Question: I have a working example of the movies tutorial. <URL>
I have added functionality to now have 2 drop down boxes (filters) and a search string box. I can't work out how to get my display to have these 3 search boxes evenly spaced across the top of the output view (see image below)
For editing purposes (cause I don't know what I'm doing) I have created a '~Views\Shared\_My_Layout.cshtml' and referenced it in '_ViewStart.cshtml'
'''
@{
ViewBag.Title = "Home Page";
Layout = "~/Views/Shared/_My_Layout.cshtml";
}
'''
I have tested this and it works. So all my experiments have been done using this file rather than the default '_Layout.cshtml' which is closed in VS 2019.
Note: I noticed the / \ conflict here between '_ViewStart' path/URL ref and my Windows path. But forward slashes work in '_ViewStart.cshtml'. Besides, I made a cosmetic change in the file and changed the output so am confident that this is working.
I am editing '_My_Layout.cshtml' but can see that the "All" & "Title" labels (see image below) come from '~Views\Movies\Index.cshtml'
However I can see that the following code in '_My_Layout' is largely responsible for the browser display:
'''
<header>
<nav class="navbar navbar-expand-sm navbar-toggleable-sm navbar-light bg-white border-bottom box-shadow mb-3">
<div class="container">
<a class="navbar-brand" asp-area="" asp-controller="Movies" asp-action="Index">testbase1</a>
<button class="navbar-toggler" type="button" data-toggle="collapse" data-target=".navbar-collapse" aria-controls="navbarSupportedContent"
aria-expanded="false" aria-label="Toggle navigation">
<span class="navbar-toggler-icon"></span>
</button>
'''
This has been copied from my original '_Layout.cshtml' because the file that I'm experimenting on is beginning to look ratty.
I have studied Navbar docs (getbootstrap.com) and tried many experimental edits in '_My_Layout.cshtml' without making any break through. I have tried various changes to the code line beginning with '<button class="navbar-toggler">'. Changing parameters as per the docs to and controls.
I have googled and can't find anything close to my example. Most are web pages not web app output.
Does anyone know a solution or docs that would help?
<URL>
[Question Edit]
My dev tools output.
[
I'm pretty sure the code above (_My_Layout.cshtml) is the relevant section. These lines reference bootstrap.<URL> But I can't find any guides on how to use this in my example.
I have downloaded latest bootstrap 5.02 and am referencing this in Layout. I was also going to take a look at editing the bootstrap grid because I get the feeling that the button/field widths on my app are being formatted by pre-set column parameters. Just a hunch.
*** Complete change of thinking ***
I have edited out all redundant code from _My_Layout and tested every line. Conclusion is that '@Renderbody()' is the only relevant statement concerning database table output/display. Therefore table output display & filter boxes can only be changed from view index. The question is how to do this while retaining functionality?
'''
'<!DOCTYPE html>
<html lang="en">
<head>
<!-- for this file _My_Layout.cshtml using files from a working dir-->
<link rel="stylesheet" href="~/wrk/bootstrap.min.css" />
<link rel="stylesheet" href="~/wrk/site.css" />
</head>
<body>
<header>
<div class="container">
<!-- this code determines position & appearance of testbase1 Home Privacy Hello xxx@email Logout-->
<!-- testbase1 controlled by Movies, Privacy by Home, login controlled by asp-area Identity-->
<nav class="navbar navbar-expand-lg navbar-toggleable-sm navbar-light bg-white border-bottom box-shadow mb-3" />
<a class="navbar-brand" asp-area="" asp-controller="Movies" asp-action="Index">testbase1</a>
<nav class="navbar-collapse collapse d-sm-inline-flex justify-content-between">
<ul class="navbar-nav flex-grow-1">
<!-- this code for separation (spacing) of login text at top of page -->
<li class="nav-item"></li>
</ul>
<partial name="_LoginPartial" />
</nav>
</div>
</header>
<!-- this code responsible for main output - without it no body to page. Top & bottom bar navigation links only -->
<div class="container">
<main role="main" class="pb-6">
@RenderBody()
</main>
</div>
<!-- removed js script source refs leaving self explainatory footer code-->
<footer class="border-top footer text-muted">
<div class="container">
&copy; 2021 - testbase1 - <a asp-area="" asp-controller="Home" asp-action="Privacy">Privacy</a>
</div>
</footer>
<!-- required for Edit functionality -->
@await RenderSectionAsync("Scripts", required: false)
</body>
</html>'
'''
Successfully answered this question using the following code. I enclosed the display code in a container and retained the asp input types. The 'hidden' input types were required otherwise I got phantom links beside the filter boxes making them out of alignment with the column boundary. Thanks to Zhi for input.
'''
<form asp-controller="Movies" asp-action="Index" method="get">
<container>
<div class="row">
<div class="col-sm-4">
<input type="submit" value="Filter"/>
Title: <input type="text" asp-for="SearchString" />
</div>
<div class="col-sm-4">
<input type="hidden" value="" class="btn btn-default"/>
<select asp-for="MovieGenre" asp-items="Model.Genres">
<option value="">All</option>
</select>
</div>
<div class="col-sm-4">
<input type="hidden" value="" class="btn btn-default" />
<select asp-for="MovieRating" asp-items="Model.Rating">
<option value="">All</option>
</select>
</div>
</div>
</container>
</form>
'''
<URL>
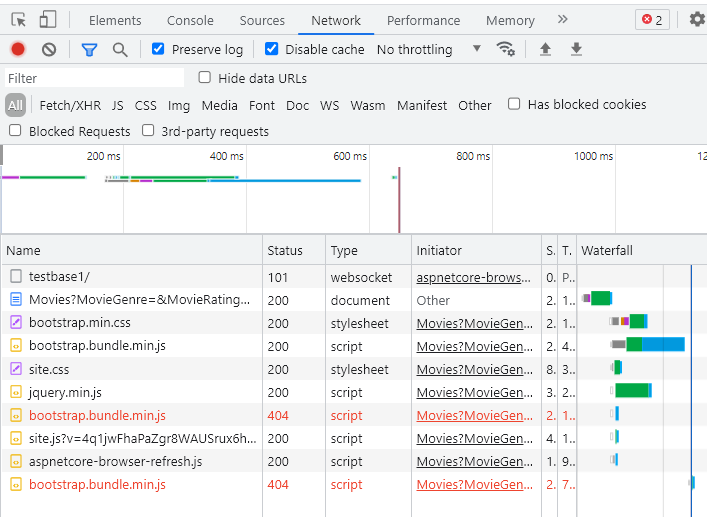
Answer: > I have added functionality to now have 2 drop down boxes (filters) and
a search string box. I can't work out how to get my display to have
these 3 search boxes evenly spaced across the top of the output view
(see image below)
For the filter controls, it should be in the Index view page, instead of the layout.cshtml page.
To display the filter controls evenly spaced across the view, you can refer the following code:
'''
<form asp-controller="Movies" asp-action="Index">
<div class="row">
<div class="col-4 mb-4">
<select class="form-control">
<option value="">All</option>
</select>
</div>
<div class="col-4 mb-4">
<select class="form-control">
<option value="">All</option>
</select>
</div>
<div class="form-inline col-4 mb-4">
<div class="form-group">
<input type="text" id="SearchString" name="SearchString" class="form-control" placeholder="Title" />
<button class="btn btn-outline-secondary" type="submit">Filter</button>
</div>
</div>
</div>
</form>
'''
The result as below:
<URL>